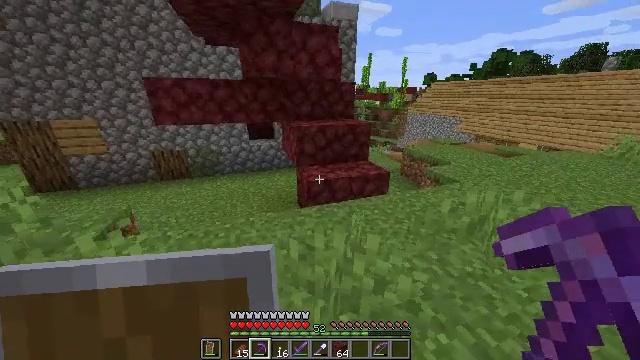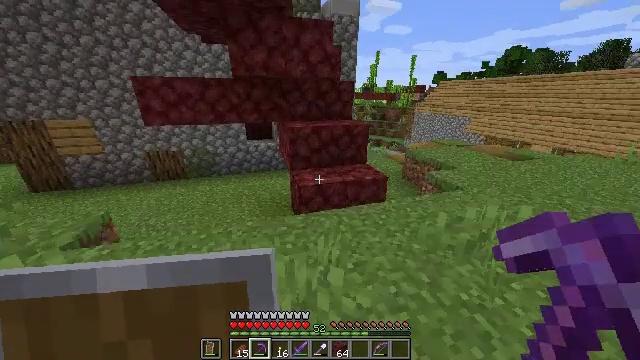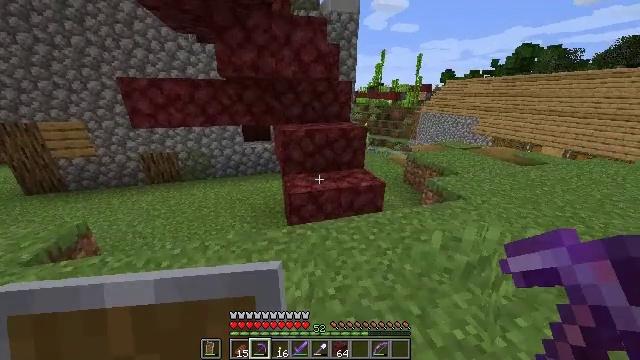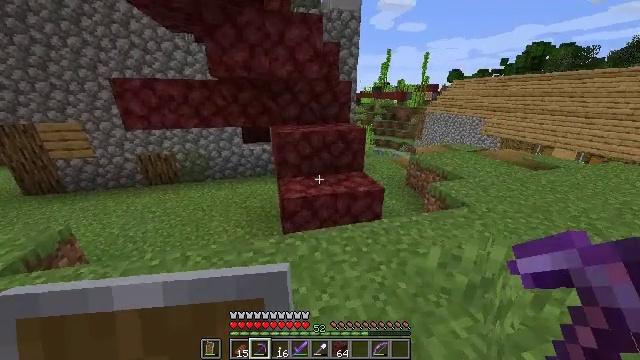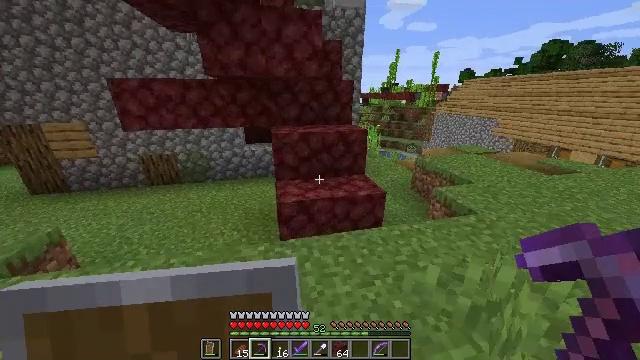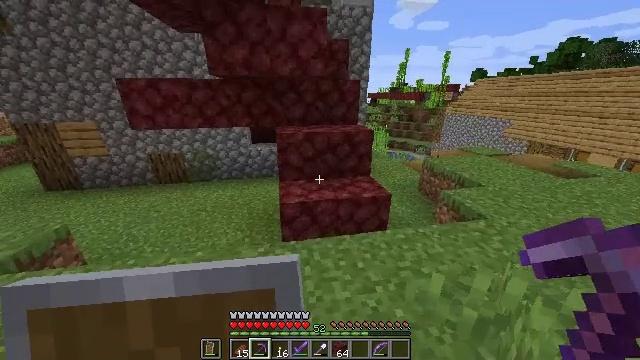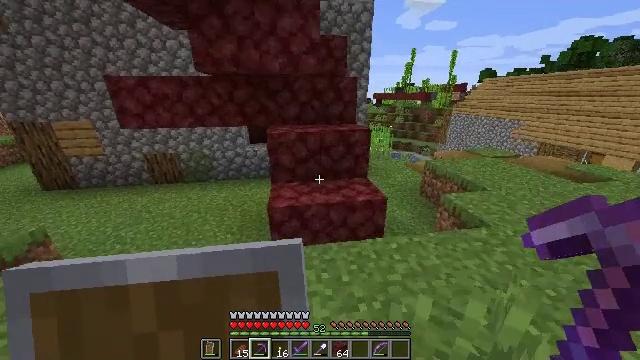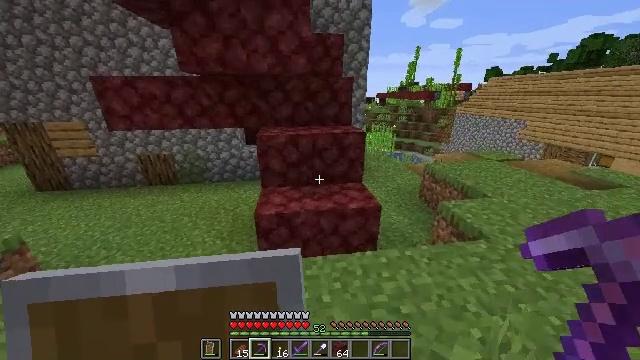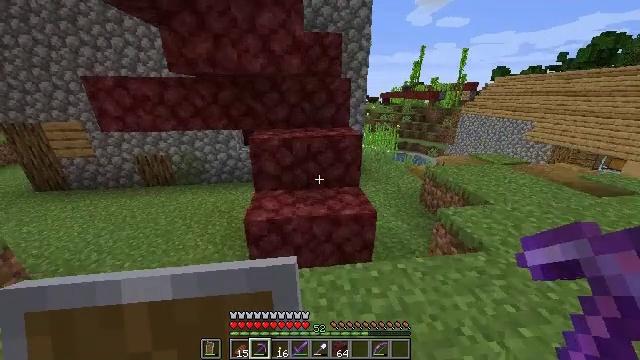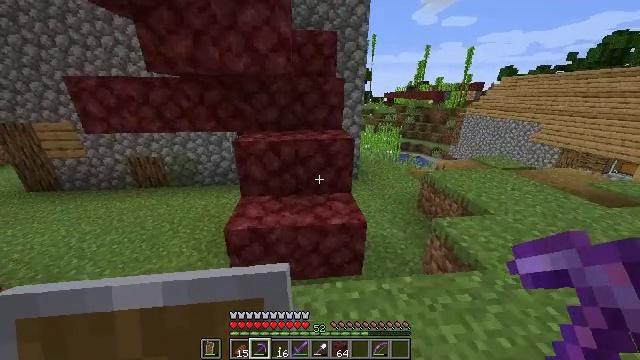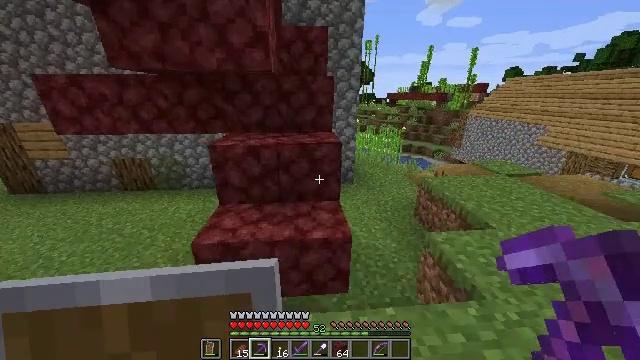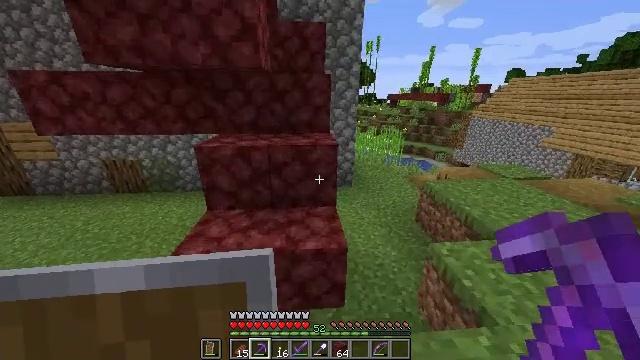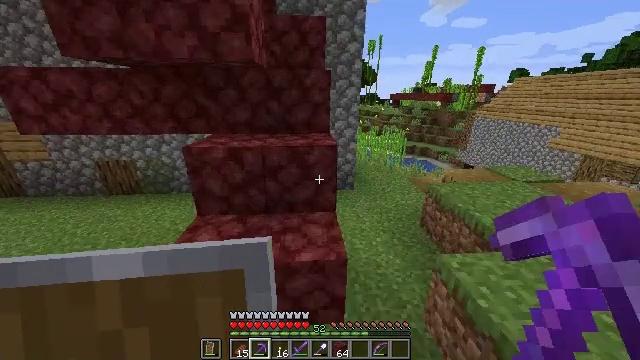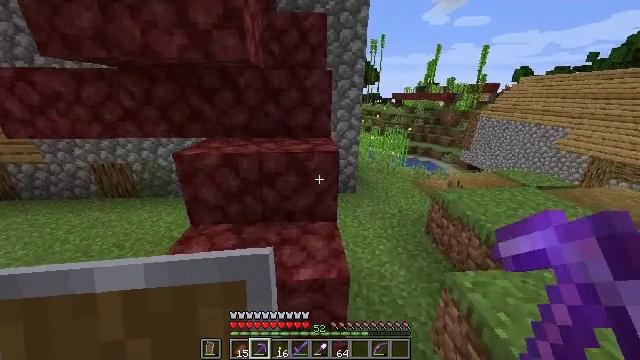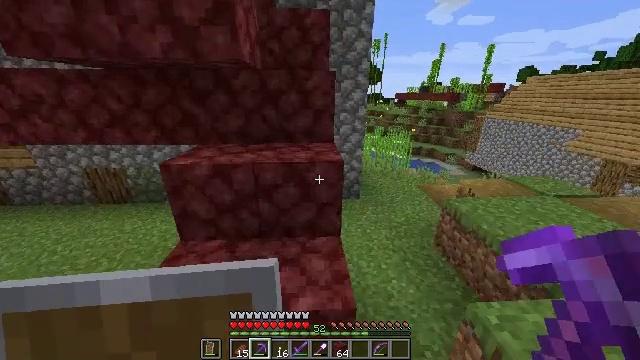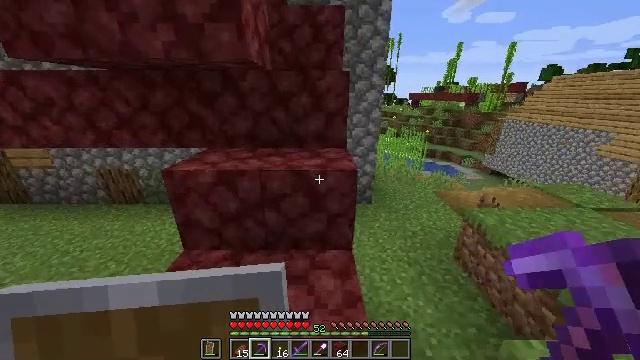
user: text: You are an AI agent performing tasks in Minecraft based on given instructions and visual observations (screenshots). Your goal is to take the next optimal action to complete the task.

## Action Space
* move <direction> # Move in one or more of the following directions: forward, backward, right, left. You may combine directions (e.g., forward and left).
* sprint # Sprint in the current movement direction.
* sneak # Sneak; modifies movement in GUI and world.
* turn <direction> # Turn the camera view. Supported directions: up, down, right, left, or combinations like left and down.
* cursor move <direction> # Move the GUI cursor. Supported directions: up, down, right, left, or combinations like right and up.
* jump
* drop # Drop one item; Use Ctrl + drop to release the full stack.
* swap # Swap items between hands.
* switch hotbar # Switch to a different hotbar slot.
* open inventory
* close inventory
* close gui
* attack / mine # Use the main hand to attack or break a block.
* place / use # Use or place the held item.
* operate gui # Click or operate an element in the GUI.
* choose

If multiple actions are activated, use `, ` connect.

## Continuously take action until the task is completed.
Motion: motion action
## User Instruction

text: Make gold nugget using the gold ingot.
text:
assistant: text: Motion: move forward and move right, turn left
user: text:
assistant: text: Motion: move forward and move right, turn left
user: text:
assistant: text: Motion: move forward and move right, turn left
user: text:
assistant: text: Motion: move forward and move right, turn left
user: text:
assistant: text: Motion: move forward and move right, turn left
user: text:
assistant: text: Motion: move forward and move right, turn left
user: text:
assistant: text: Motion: move forward and move right
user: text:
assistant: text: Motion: move forward and move right, turn left
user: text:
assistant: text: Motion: move forward and move right, turn left
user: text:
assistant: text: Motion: move forward
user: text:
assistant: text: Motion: move forward
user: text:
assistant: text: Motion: move forward
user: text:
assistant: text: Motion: move forward
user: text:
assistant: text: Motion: move forward
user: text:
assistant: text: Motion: move forward, turn left
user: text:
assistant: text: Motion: move forward, turn left, jump
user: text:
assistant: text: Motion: move forward, turn left, jump
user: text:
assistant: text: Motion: move forward, jump
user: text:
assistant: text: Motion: move forward, jump
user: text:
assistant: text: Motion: move forward, jump
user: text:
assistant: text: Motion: move forward, turn right and up, jump
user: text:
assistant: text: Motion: move forward, turn right and up
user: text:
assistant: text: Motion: move forward
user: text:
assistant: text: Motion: move forward
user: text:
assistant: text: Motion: move forward
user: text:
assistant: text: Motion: move forward, turn left
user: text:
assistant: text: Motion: move forward, turn left
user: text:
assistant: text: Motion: move forward, turn left, jump
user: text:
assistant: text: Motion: move forward, turn left, jump
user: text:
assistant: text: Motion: move forward, turn left, jump